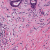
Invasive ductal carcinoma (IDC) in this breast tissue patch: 0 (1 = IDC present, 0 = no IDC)